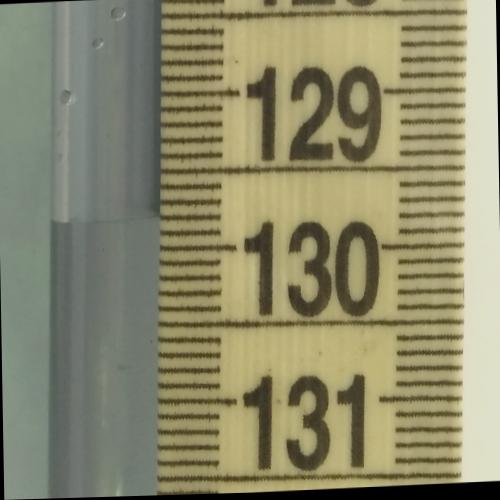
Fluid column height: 129.8 cm